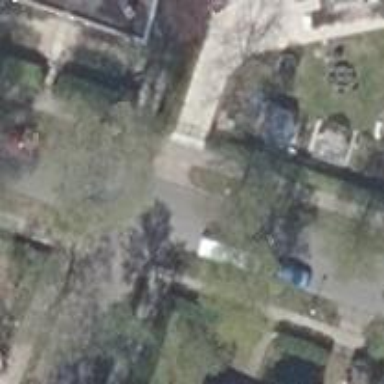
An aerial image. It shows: Avenue lined with broadleaved deciduous trees.